Question: When I did a Text Search with
'''
var request = {
location: placeobject,
radius: 50000,
query: placetypes
// types: placetypes
};
infowindow = new google.maps.InfoWindow();
var service = new google.maps.places.PlacesService(map);
'''
But All I Get is the chunk of services clogged near the location i send, but how to specify text search to mark all such services in the whole city or a wider region to be searched.
Screenshot of what i get is
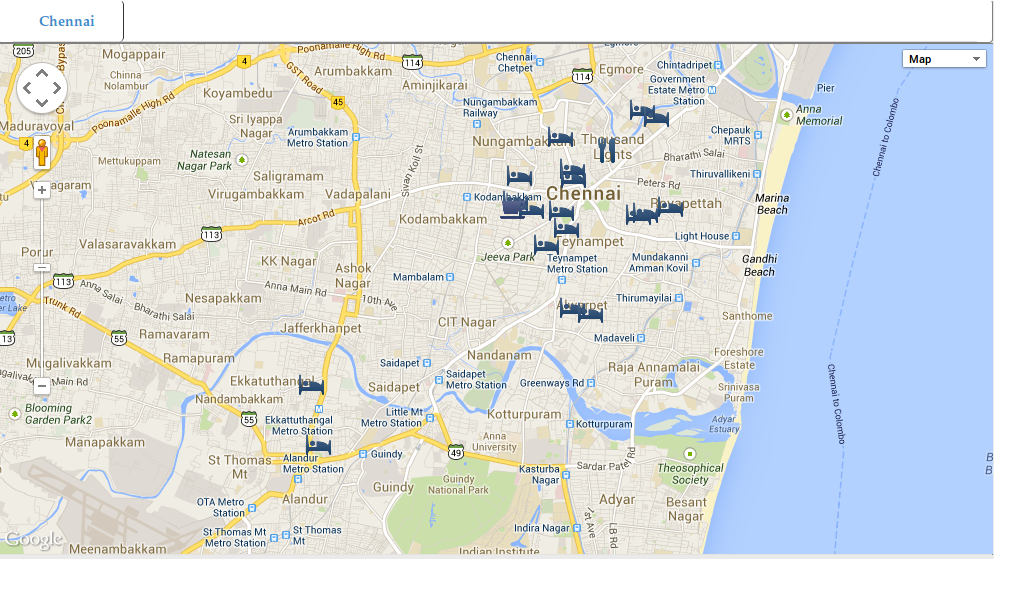
Answer: You can't get "the whole city".
<URL>.
> By default, each Place search returns up to 20 establishment results per query; however, each search can return as many as 60 results, split across three pages.
<URL> will return up to 200 results, but with less detail.
> A Places Radar Search is initiated with a call to the PlacesService's radarSearch() method, which will return an array of up to 200 PlaceResult objects. PlaceResult objects returned by radarSearch() will only include the geometry.location and reference properties.